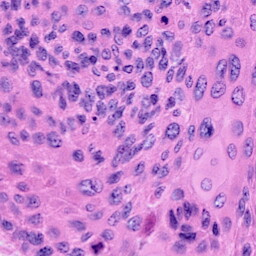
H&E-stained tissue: Cervix